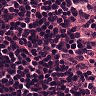
Metastatic tissue present: no